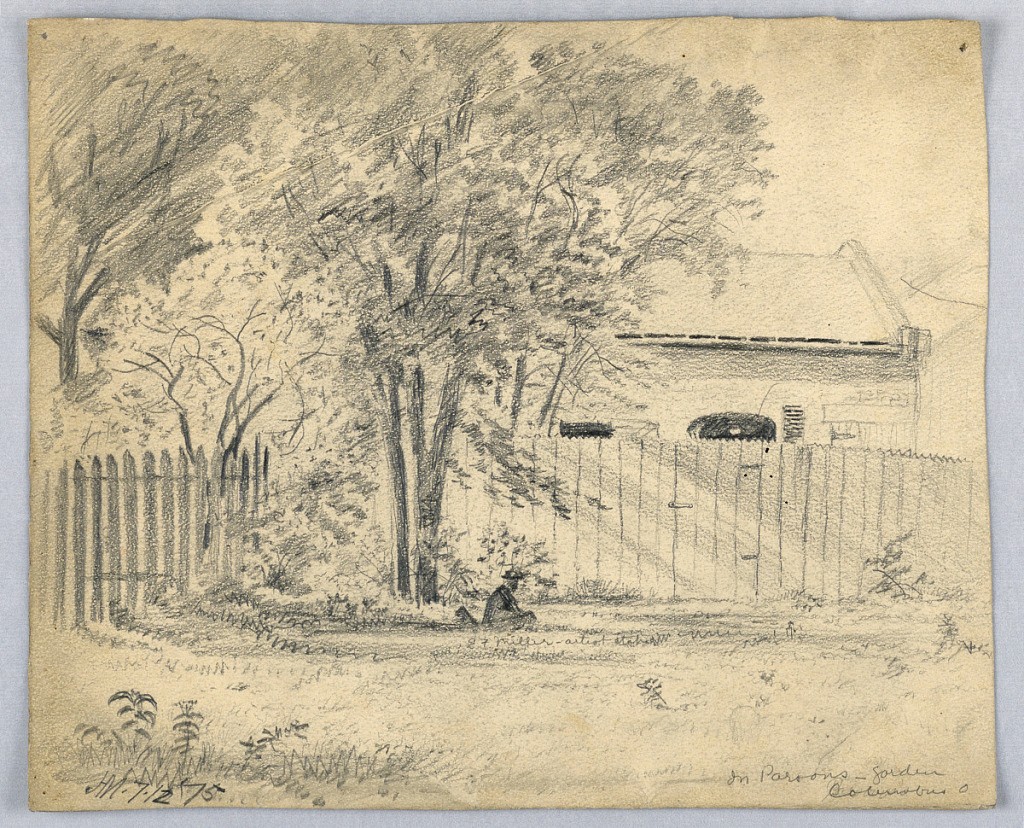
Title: E. F. Miller in Parson's Garden, Columbus, Ohio
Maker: James Henry Moser, Canadian, 1854–1913
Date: July 12, 1875
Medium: Graphite on paper
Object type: Drawing
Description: Man sitting under an elm tree, center, by a high plank fence, right, and a picket fence, left. Garage beyond, right. Notes below identify man as E. F. Miller, artist, in Parson's garden.